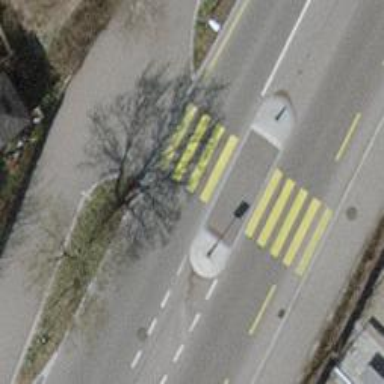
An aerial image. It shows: Marked zebra crossing with island.